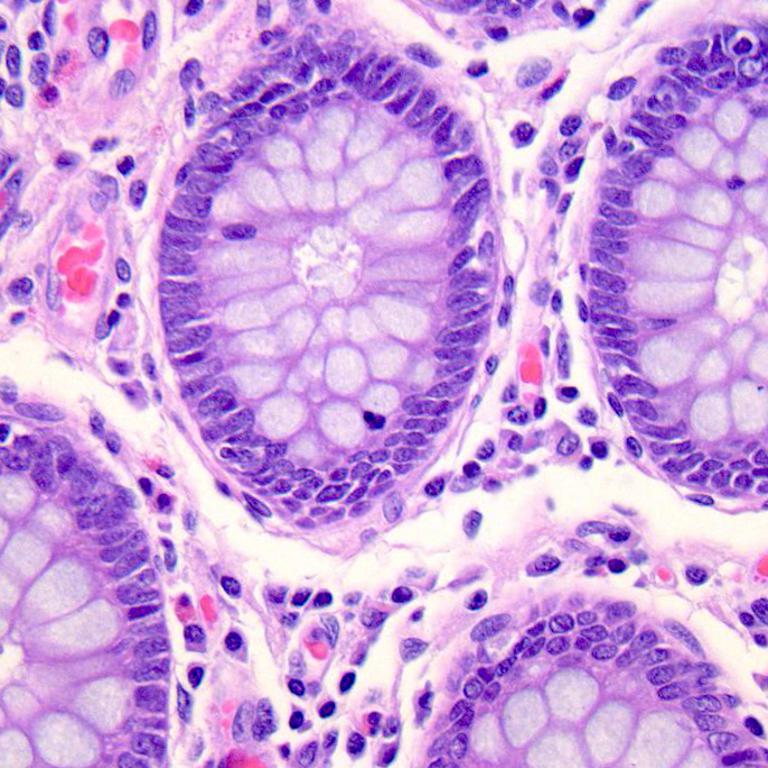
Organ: colon
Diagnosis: benign